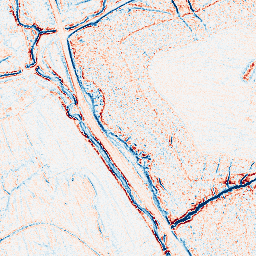
Category: edge_preserving
Decomposition family: anisotropic_diffusion
Decomposition parameters: iterations: 5
kappa: 30
gamma: 0.15
Upsampling method: bicubic
Upsampling parameters: scale: 8
Upsampling scale: 8